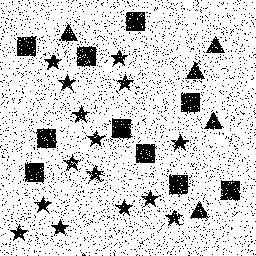
Squares: 10
Triangles: 5
Stars: 15
Total shapes: 30